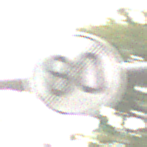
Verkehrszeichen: EndeGeschwindigkeit80
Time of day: MorningAfternoon
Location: Outdoor (Urban)
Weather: Overcast
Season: NotSpecified
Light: Natural